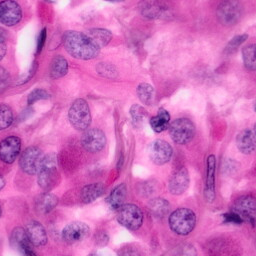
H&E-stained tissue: Pancreatic